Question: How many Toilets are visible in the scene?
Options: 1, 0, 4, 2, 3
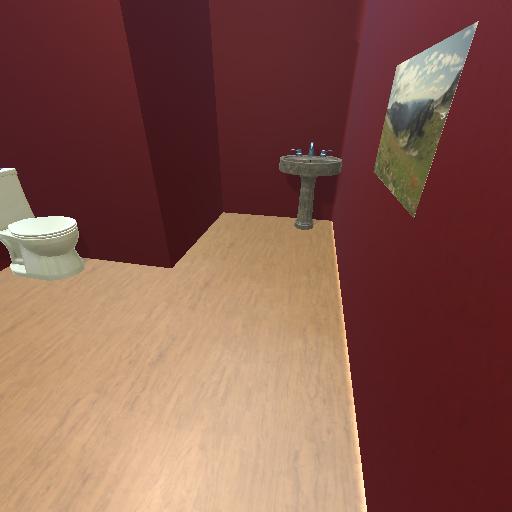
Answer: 1